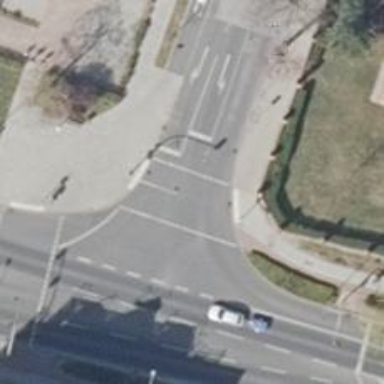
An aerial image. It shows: Crossing with traffic signals.